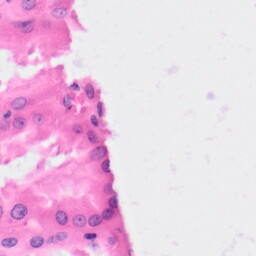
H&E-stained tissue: Kidney